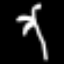
Label: palm tree